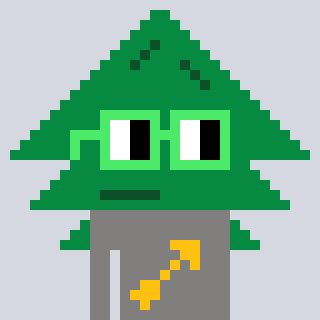
a pixel art character with square light green glasses, a fir-shaped head and a bluegrey-colored body on a cool background